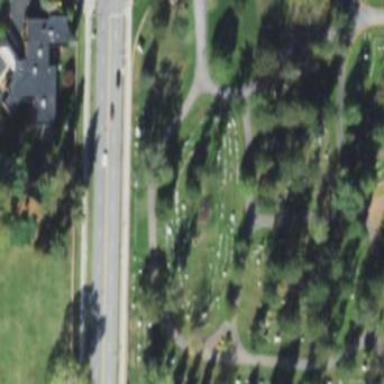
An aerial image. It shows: Historic memorial located in graveyard.